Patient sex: F
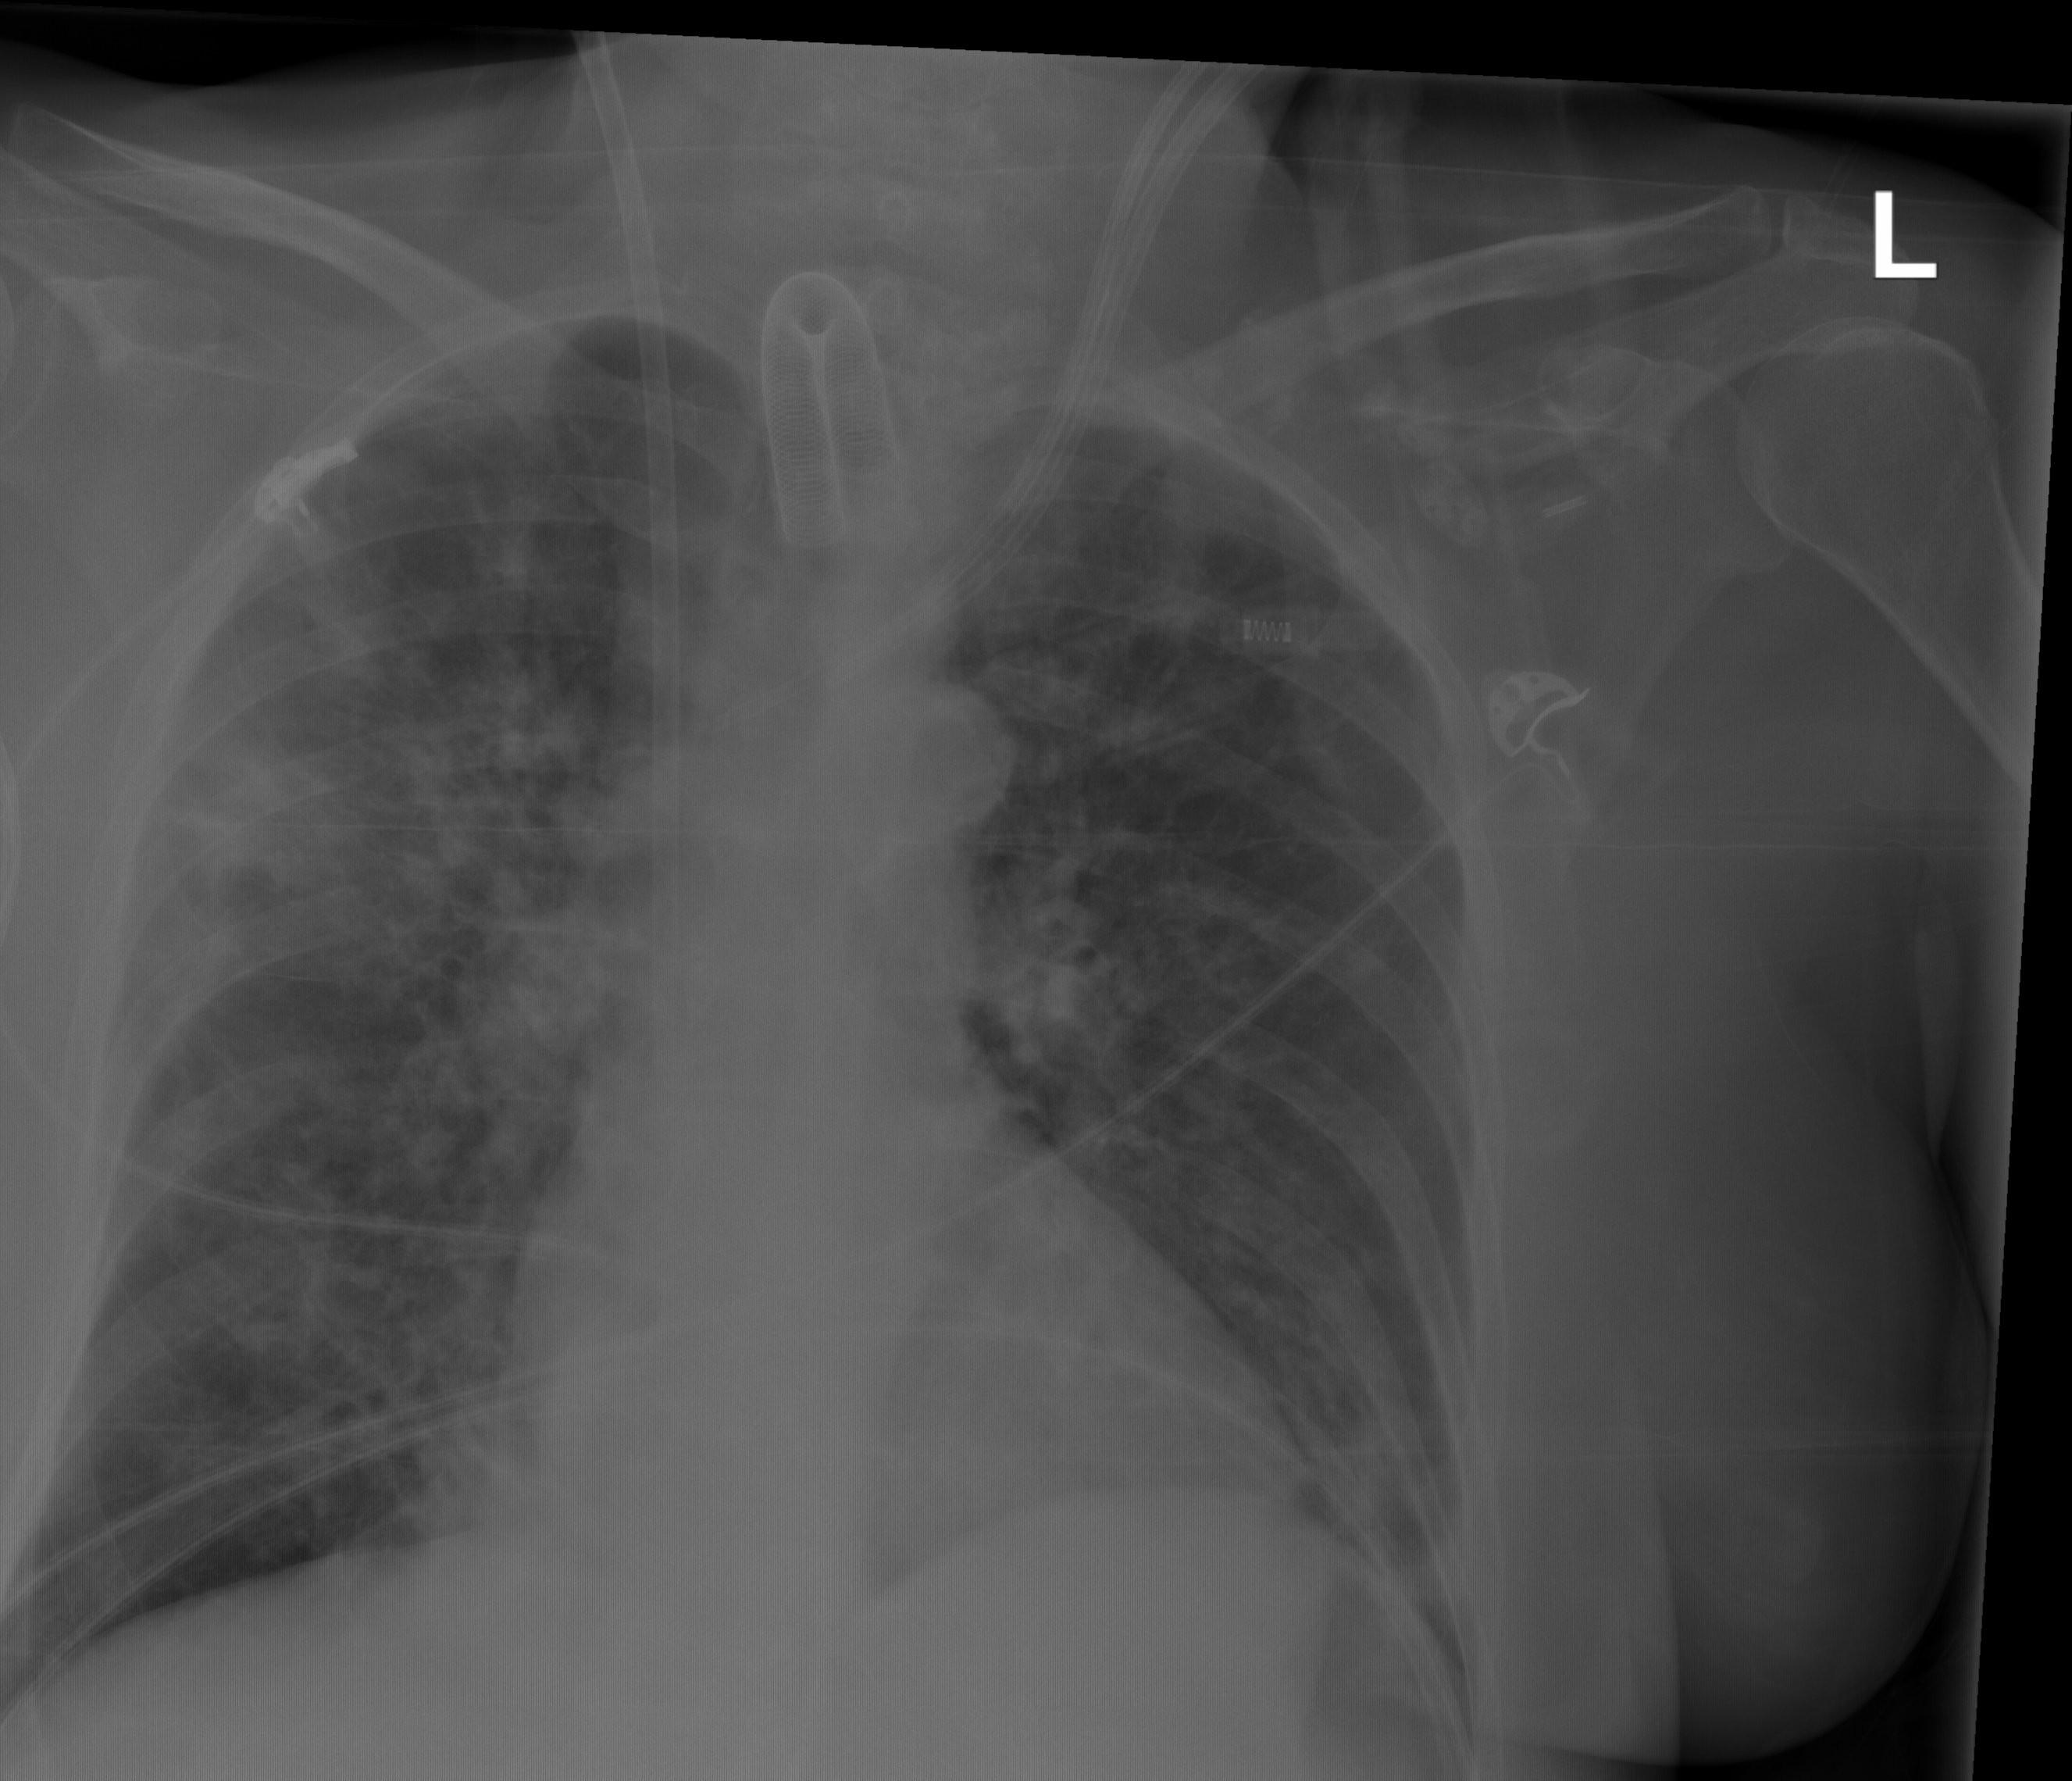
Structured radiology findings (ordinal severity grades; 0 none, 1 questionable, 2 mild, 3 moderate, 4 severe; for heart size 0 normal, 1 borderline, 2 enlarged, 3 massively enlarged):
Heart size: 0
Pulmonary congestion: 0
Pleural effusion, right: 0
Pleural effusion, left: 2
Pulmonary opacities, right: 3
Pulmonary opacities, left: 2
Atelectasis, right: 2
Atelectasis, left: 2